Question: I have been playing at this for two days now. I have a rooted Samsung Galaxy Note GT-N7000 (Android 4.1.2 - hard requirement). I am trying to get the file explorer in DDMS to display in eclipse (I am using the file explorer correctly, it works fine for my Galaxy Nexus). I have tried everything from 'adb root' (already runs in root) to 'getprop ro.secure' (returns 1, so does my Galaxy Nexus). I have also tried the 'ln -s toolbox ls' (returns 'file exists') with 'chmod +x toolbox'. Toolbox is being symbolically linked correctly:
'''
lrwxrwxrwx root root 2013-02-26 09:30 ls -> toolbox
-rwxr-xr-x root shell <PHONE>-01 08:00 toolbox
(etc from ls -l from /system/bin)
'''
I can do 'adb shell', 'ls' and every other command fine via adb. It is just the DDMS>file explorer that will still draw a blank. I have rerooted and reflashed it incase something was wrong. I used multiple ROMS. I unrooted it. I even uninstalled BusyBox to make sure that was not conflicting (busybox runs fine on the Galaxy Nexus) and still I get nothing. I have all updated drivers and firmware installed. Is there anything else that I am missing that would not cause the DDMS file explorer to not work???
Current ROM is GloryROM_XENLs4_rev02_by_moisesfco on Kernel version 3.0.31-<PHONE>.
Picture as proof:
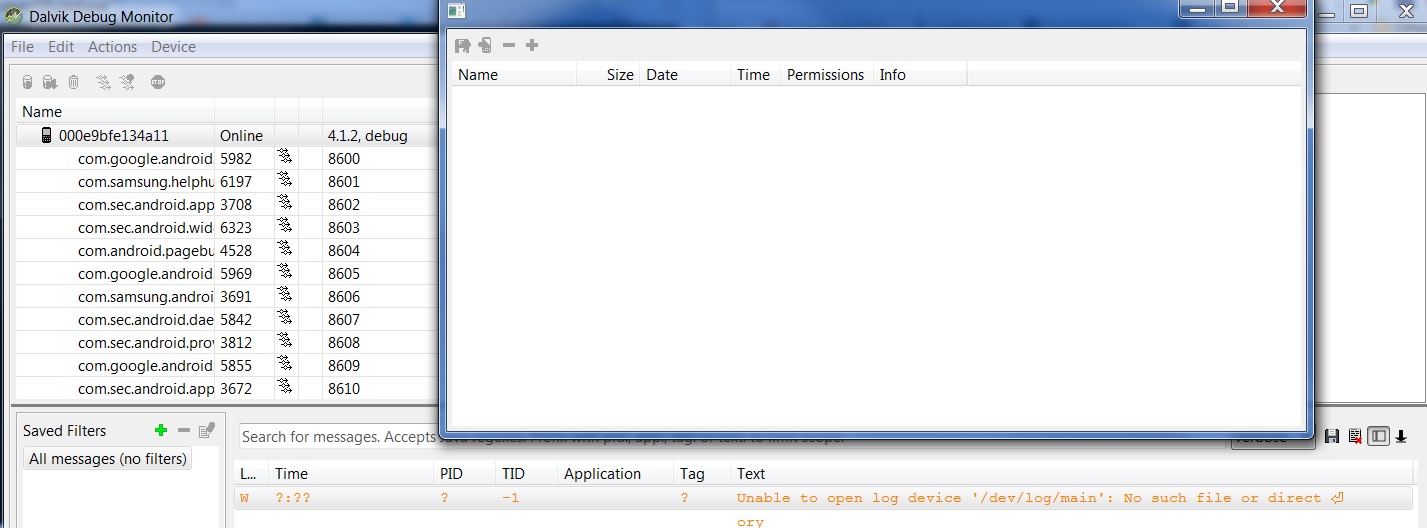
Answer: Solved it. If anyone else has the same problem. I ended up switching to the Cynogenmod 9.1 with android version 4.0.4. It works fine now, apparently the different ROMS that I used, PHIL4-cm6 and GLORYROM did not play well with the file explorer.